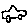
Label: car